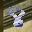
Label: 8